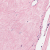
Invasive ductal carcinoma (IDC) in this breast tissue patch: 0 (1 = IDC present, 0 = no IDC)